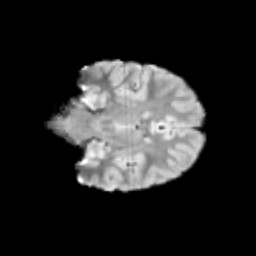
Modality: T2w
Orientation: coronal
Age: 9
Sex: female
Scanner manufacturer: siemens
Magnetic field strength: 3 T
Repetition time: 3.8 s
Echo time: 0.07 s